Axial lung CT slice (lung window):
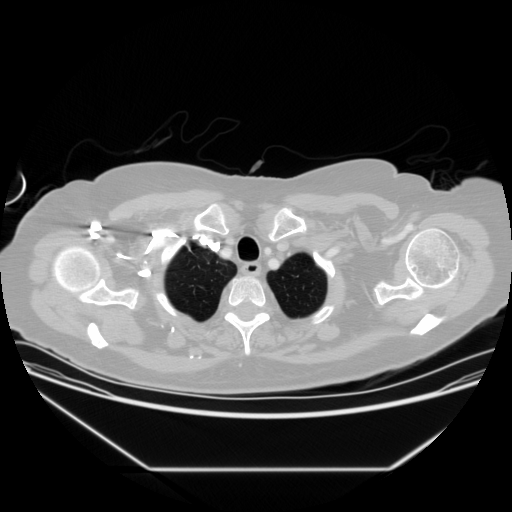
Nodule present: no